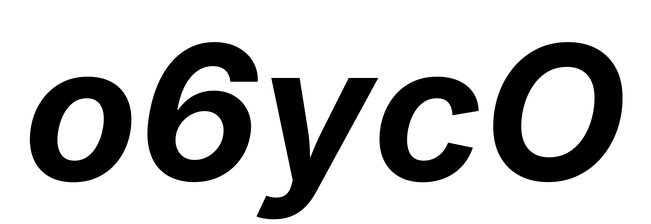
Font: Inter-Italic_Bold_Italic